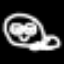
Label: frog